Question: The picture describes a maze problem, where green is the starting position and red is the end point. Find the length of the shortest path.
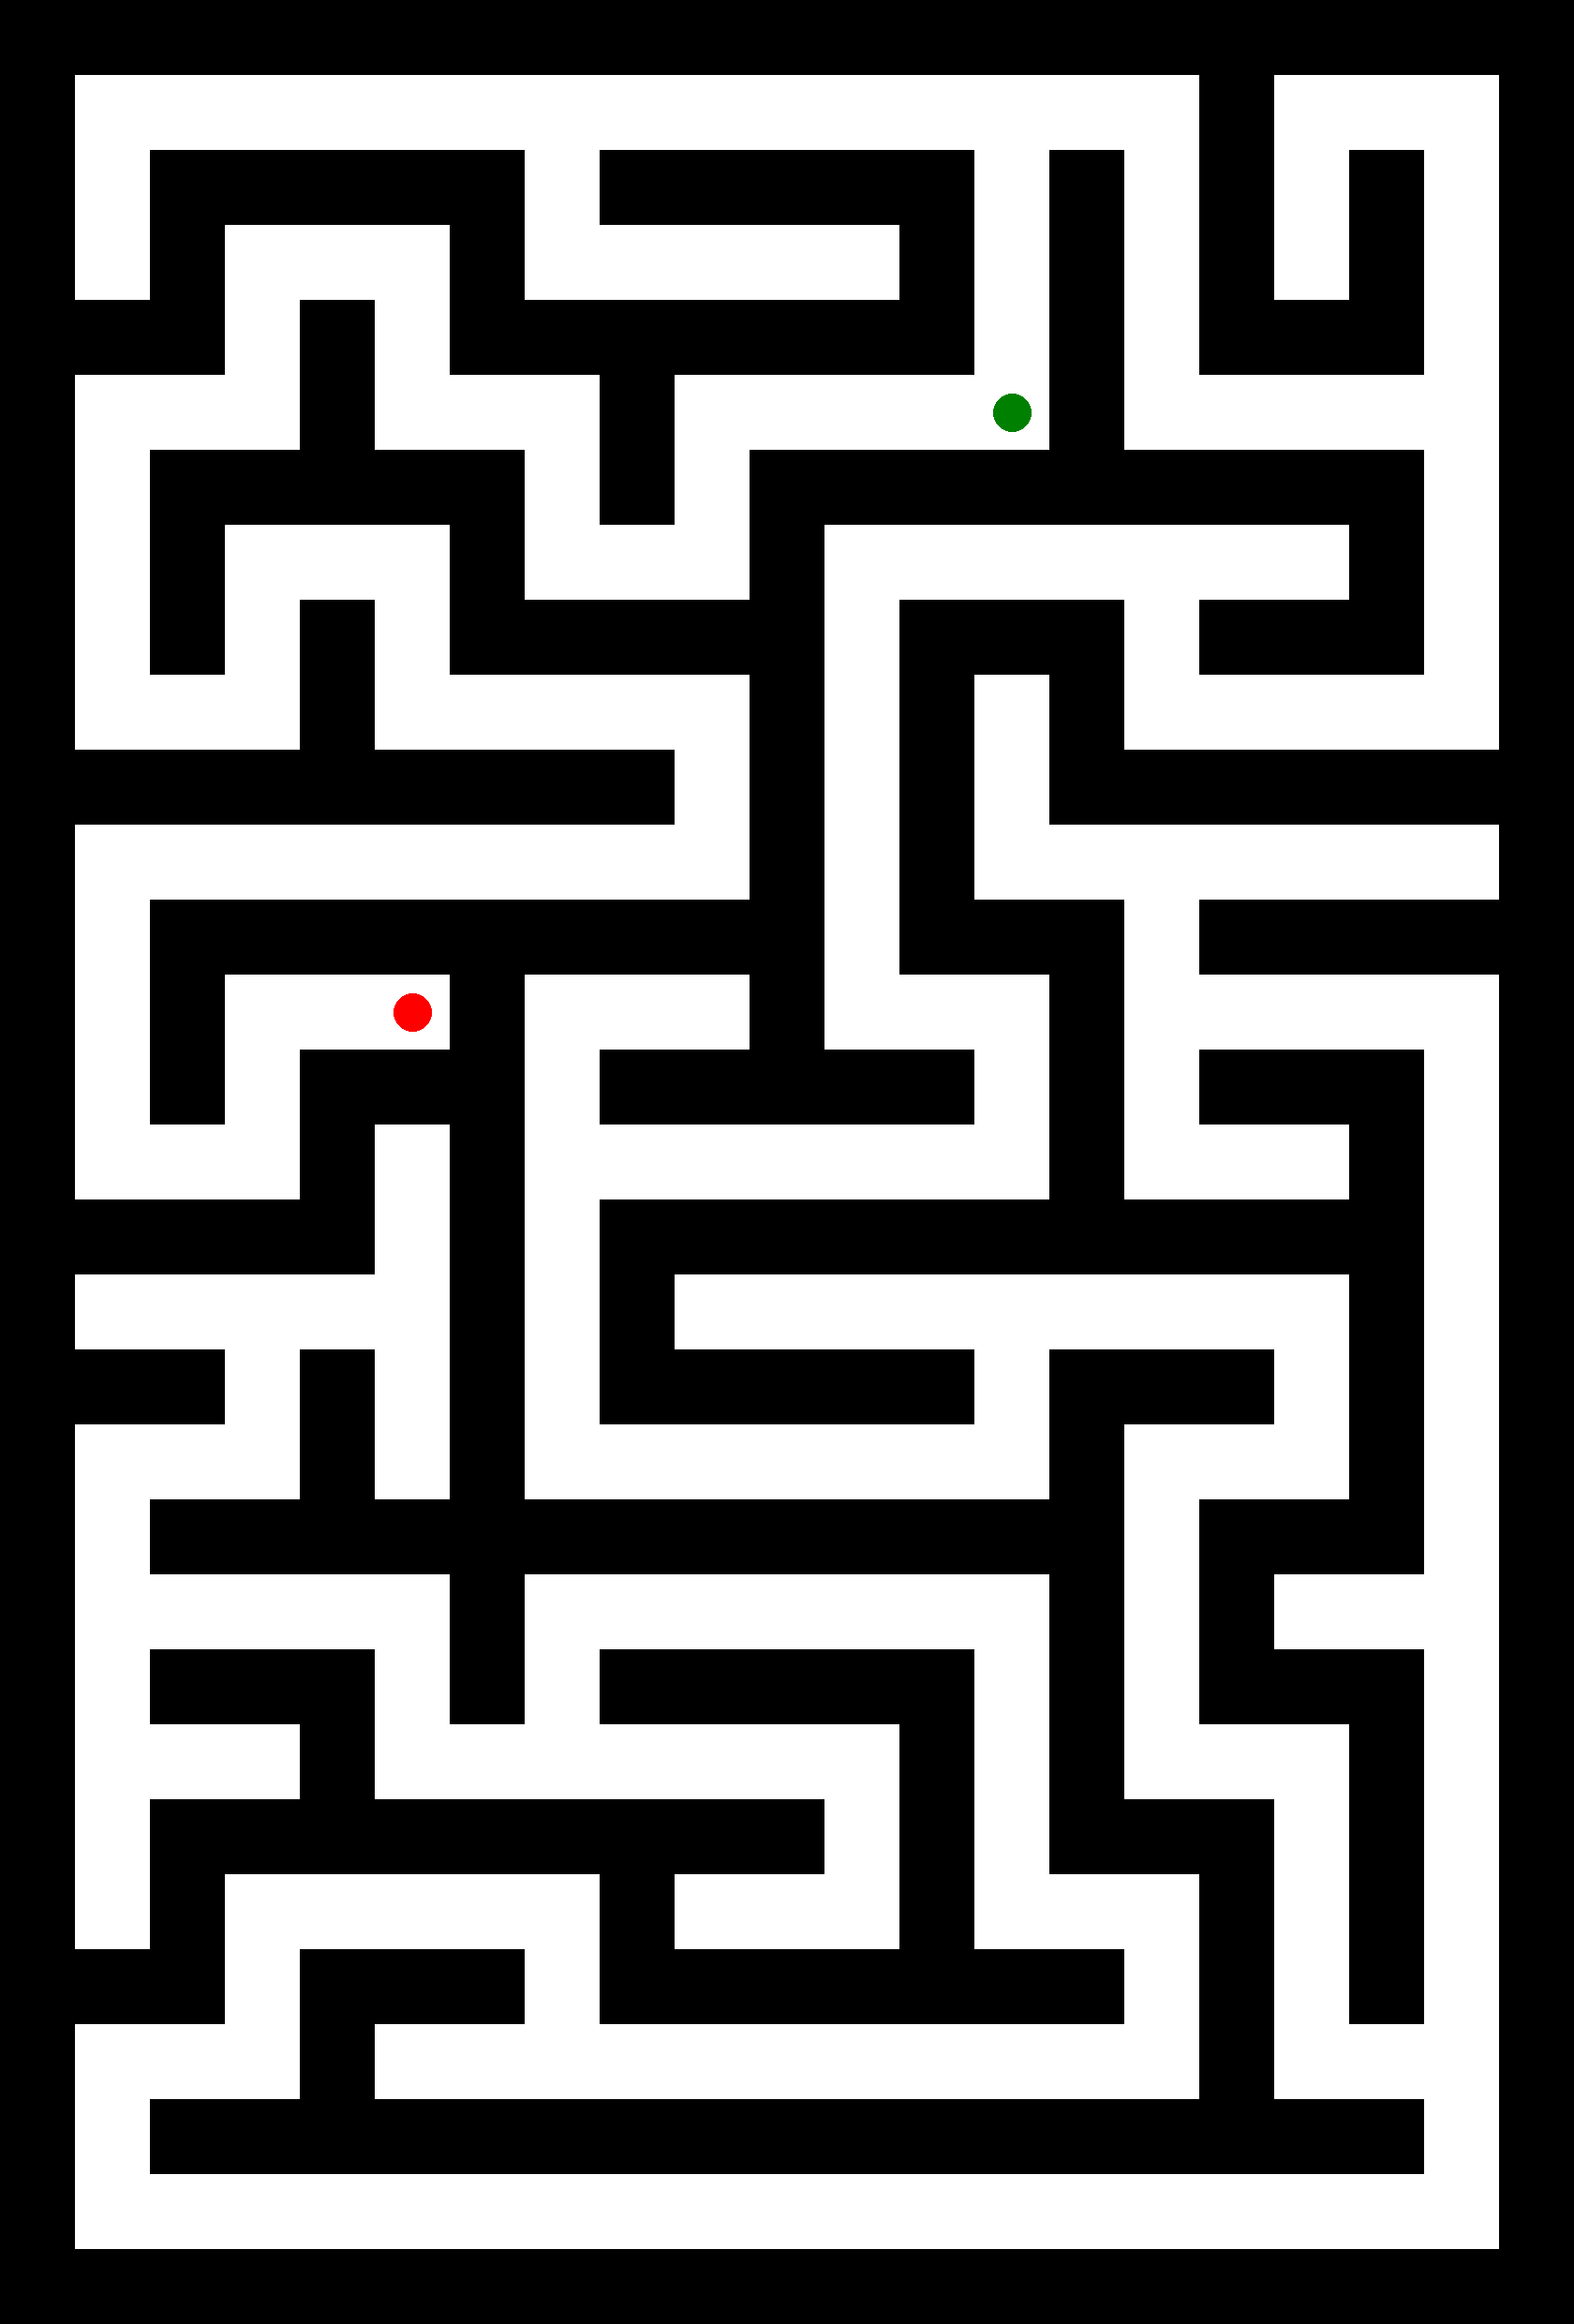
Answer: 56